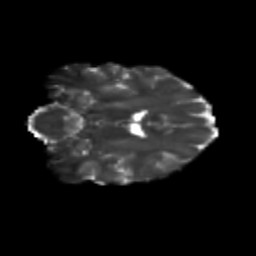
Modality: T2w
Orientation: coronal
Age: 26
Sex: female
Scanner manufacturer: siemens
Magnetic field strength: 3 T
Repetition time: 3.5 s
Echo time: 0.113 s